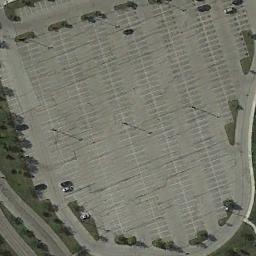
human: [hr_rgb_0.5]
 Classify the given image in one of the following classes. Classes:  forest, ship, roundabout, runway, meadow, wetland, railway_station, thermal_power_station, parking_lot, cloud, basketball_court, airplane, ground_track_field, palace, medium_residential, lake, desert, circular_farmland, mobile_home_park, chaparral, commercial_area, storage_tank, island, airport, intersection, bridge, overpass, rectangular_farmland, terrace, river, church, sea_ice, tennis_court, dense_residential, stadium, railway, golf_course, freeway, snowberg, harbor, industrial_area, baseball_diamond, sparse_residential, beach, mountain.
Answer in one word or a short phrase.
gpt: parking_lot